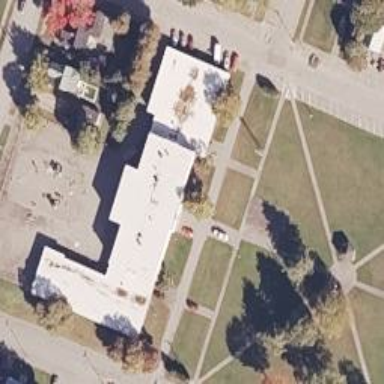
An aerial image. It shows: School building.